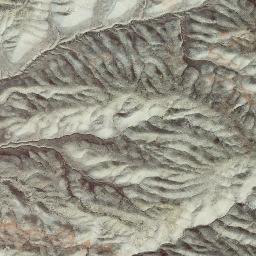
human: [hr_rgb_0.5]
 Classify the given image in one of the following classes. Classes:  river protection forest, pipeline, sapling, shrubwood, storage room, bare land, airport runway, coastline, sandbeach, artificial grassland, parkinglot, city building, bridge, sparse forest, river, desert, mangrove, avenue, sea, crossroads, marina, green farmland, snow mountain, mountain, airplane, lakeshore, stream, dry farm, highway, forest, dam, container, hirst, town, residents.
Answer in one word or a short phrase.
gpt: mountain